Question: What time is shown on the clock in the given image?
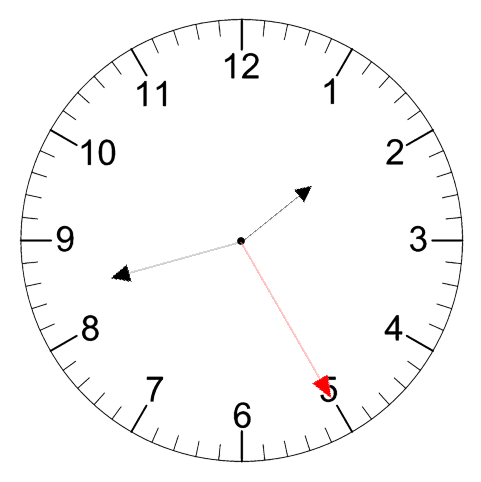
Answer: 01:42:25